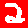
Digit: 2